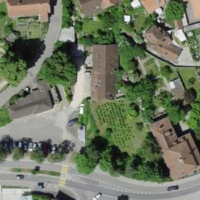
EUNIS habitat code: 54
Species observed at this site:
Falco tinnunculus
Garrulus glandarius